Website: walmart
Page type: billing-address
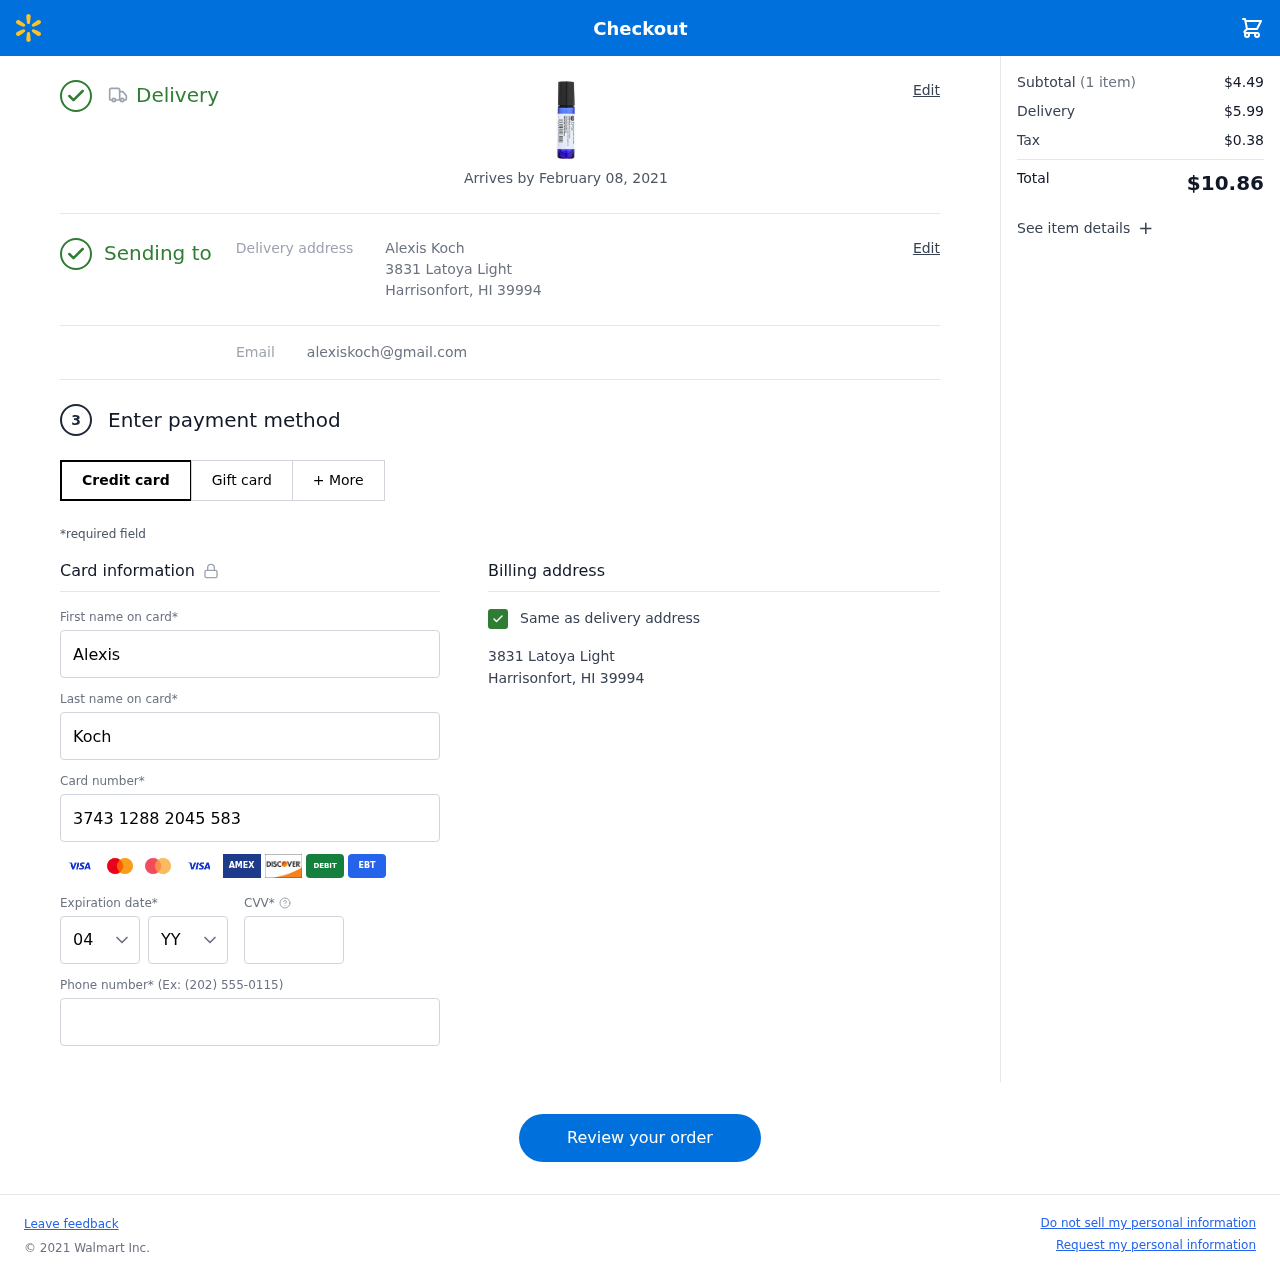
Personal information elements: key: PII_CARD_CVV
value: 5915
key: PII_CARD_EXPIRY_MONTH
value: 04
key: PII_CARD_EXPIRY_YEAR
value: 27
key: PII_CARD_NUMBER
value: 3743 1288 2045 583
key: PII_EMAIL
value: alexiskoch@gmail.com
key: PII_FIRSTNAME
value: Alexis
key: PII_FULLNAME
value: Alexis Koch
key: PII_LASTNAME
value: Koch
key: PII_PHONE
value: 8774829414
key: PII_STREET
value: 3831 Latoya Light
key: PII_CITY_STATE_ZIP
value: Harrisonfort, HI 39994
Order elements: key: ORDER_DELIVERY_DATE
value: Arrives by February 08, 2021
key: ORDER_NUM_ITEMS
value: (1 item)
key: ORDER_SUBTOTAL
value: $4.49
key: ORDER_SHIPPING_COST
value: $5.99
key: ORDER_TAX
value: $0.38
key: ORDER_TOTAL
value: $10.86